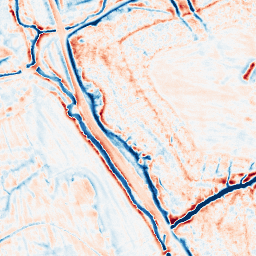
Category: edge_preserving
Decomposition family: bilateral
Decomposition parameters: d: 15
sigma_color: 25
sigma_space: 25
Upsampling method: bspline
Upsampling parameters: scale: 4
Upsampling scale: 4